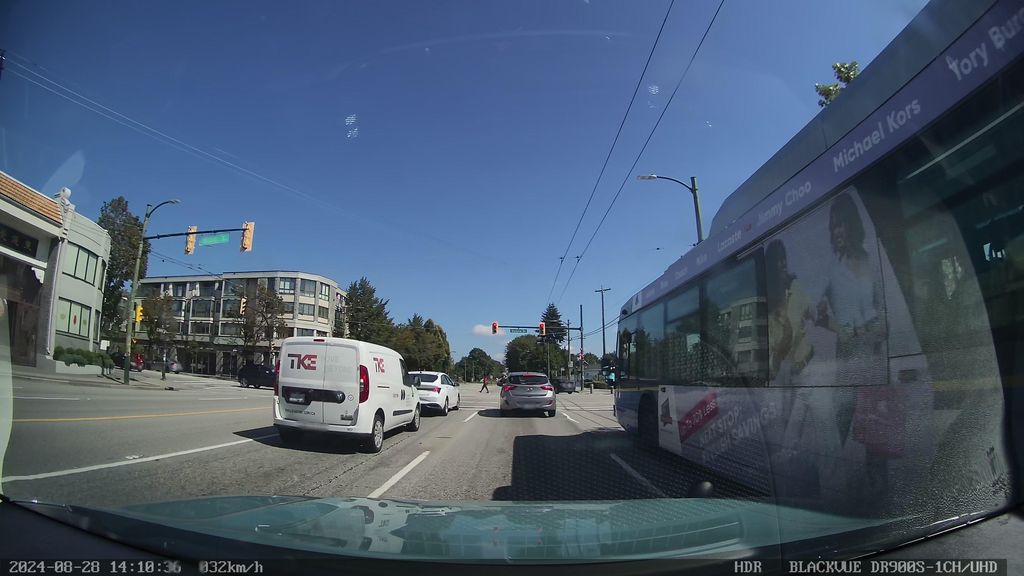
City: vancouver